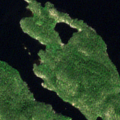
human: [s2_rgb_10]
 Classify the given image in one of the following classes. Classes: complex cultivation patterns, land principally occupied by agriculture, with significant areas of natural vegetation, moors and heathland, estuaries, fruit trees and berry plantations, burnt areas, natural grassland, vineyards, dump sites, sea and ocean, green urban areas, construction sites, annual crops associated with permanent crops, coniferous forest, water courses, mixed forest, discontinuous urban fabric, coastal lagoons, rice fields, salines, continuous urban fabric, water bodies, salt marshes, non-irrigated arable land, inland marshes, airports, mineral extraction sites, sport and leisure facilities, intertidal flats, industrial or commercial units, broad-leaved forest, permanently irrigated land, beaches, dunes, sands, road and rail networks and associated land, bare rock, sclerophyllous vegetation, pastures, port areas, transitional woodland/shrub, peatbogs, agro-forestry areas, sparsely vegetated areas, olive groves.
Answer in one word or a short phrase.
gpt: coniferous forest, water bodies